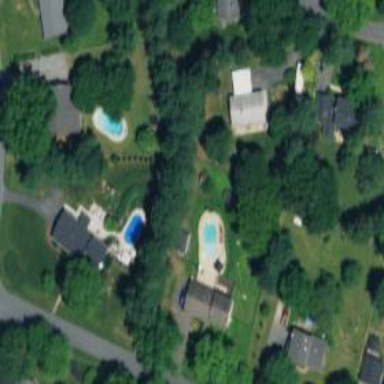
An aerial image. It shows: Swimming pool located in leisure land.